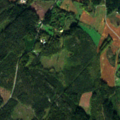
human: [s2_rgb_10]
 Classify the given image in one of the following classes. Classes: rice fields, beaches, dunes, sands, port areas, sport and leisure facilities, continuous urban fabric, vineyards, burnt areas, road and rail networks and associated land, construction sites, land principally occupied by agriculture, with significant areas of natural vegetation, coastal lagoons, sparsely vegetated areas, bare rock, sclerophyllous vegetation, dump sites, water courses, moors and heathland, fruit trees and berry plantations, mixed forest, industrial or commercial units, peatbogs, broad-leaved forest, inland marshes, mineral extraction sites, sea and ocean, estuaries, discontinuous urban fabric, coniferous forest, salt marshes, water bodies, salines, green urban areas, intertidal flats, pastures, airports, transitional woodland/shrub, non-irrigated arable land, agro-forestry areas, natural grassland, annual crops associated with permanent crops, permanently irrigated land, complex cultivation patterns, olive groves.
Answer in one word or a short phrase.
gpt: land principally occupied by agriculture, with significant areas of natural vegetation, coniferous forest, mixed forest, transitional woodland/shrub